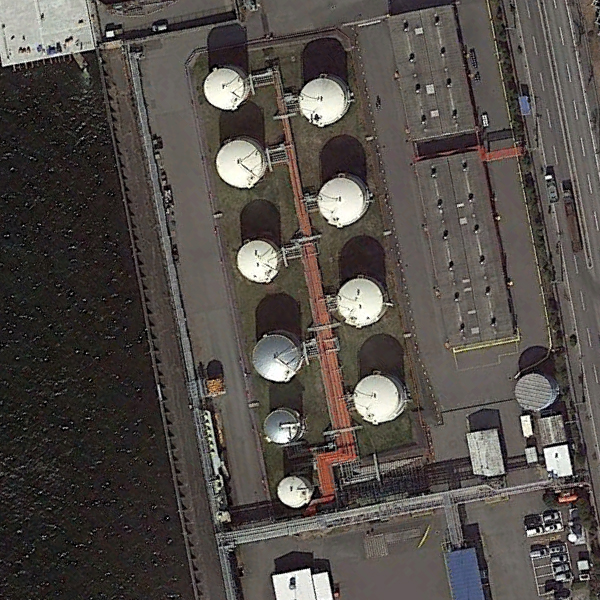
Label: StorageTanks